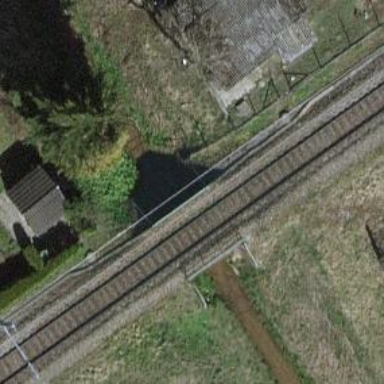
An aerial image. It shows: Bridge over electrified railway with contact lines.